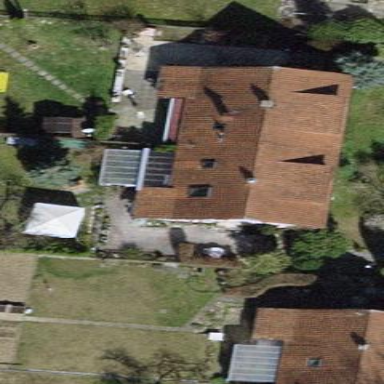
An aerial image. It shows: Building with tile roof.